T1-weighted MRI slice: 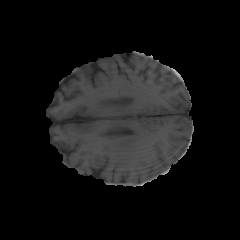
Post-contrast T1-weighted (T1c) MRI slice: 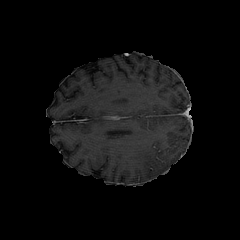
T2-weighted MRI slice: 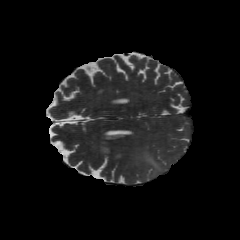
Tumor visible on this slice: yes